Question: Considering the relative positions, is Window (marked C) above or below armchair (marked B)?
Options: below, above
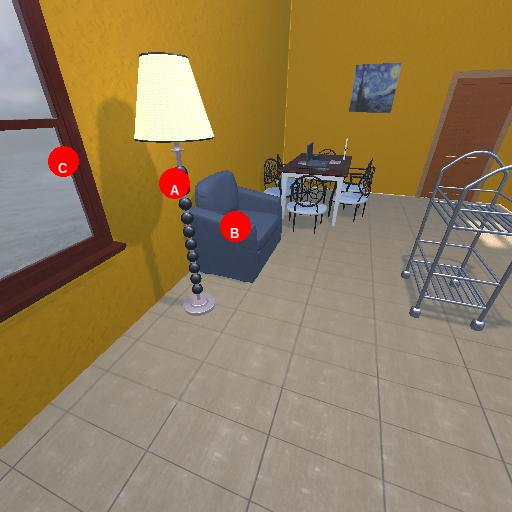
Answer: below